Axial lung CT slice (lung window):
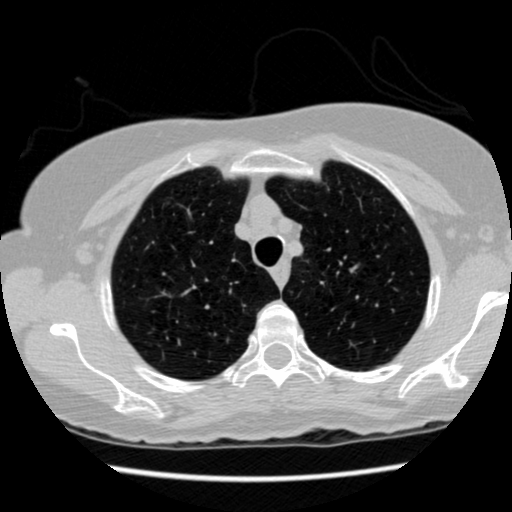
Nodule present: no